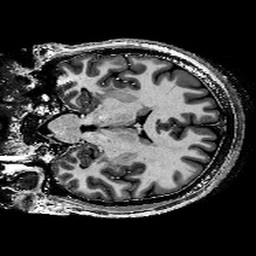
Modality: T1w
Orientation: coronal
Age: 29
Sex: female
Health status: healthy
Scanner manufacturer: siemens
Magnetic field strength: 9.4 T
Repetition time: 6 s
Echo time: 0.003 s